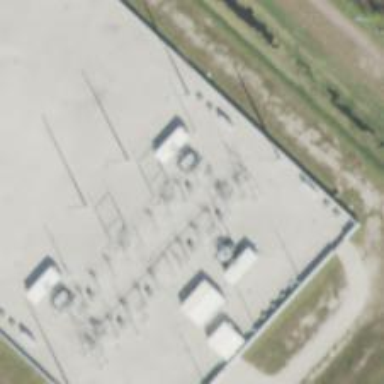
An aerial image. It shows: Switch used for power control.